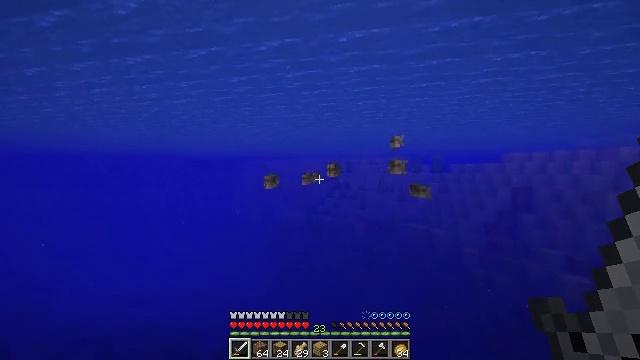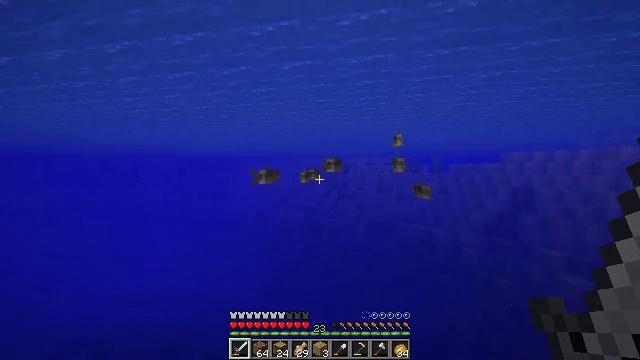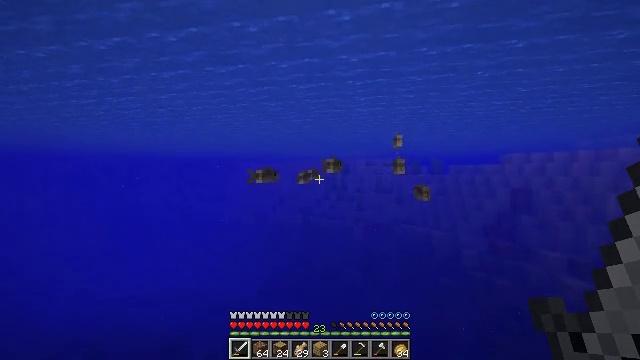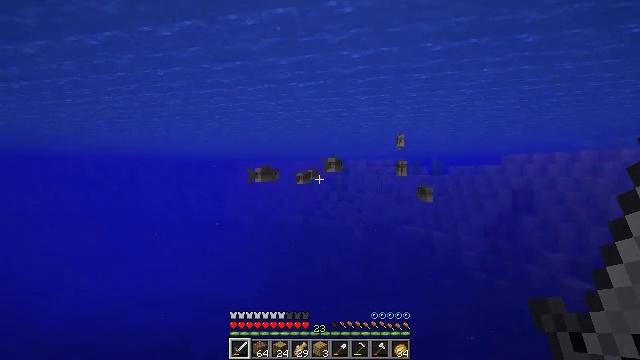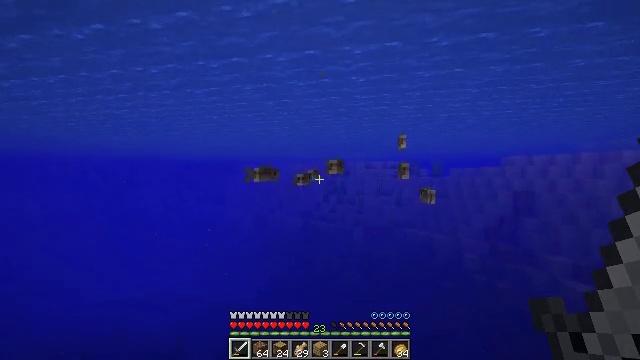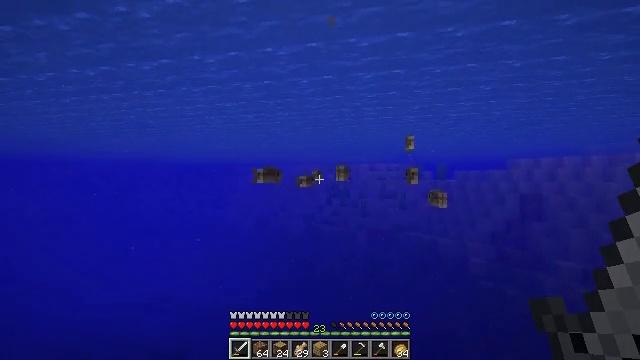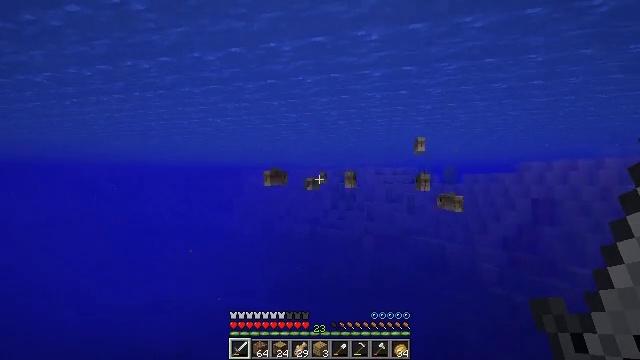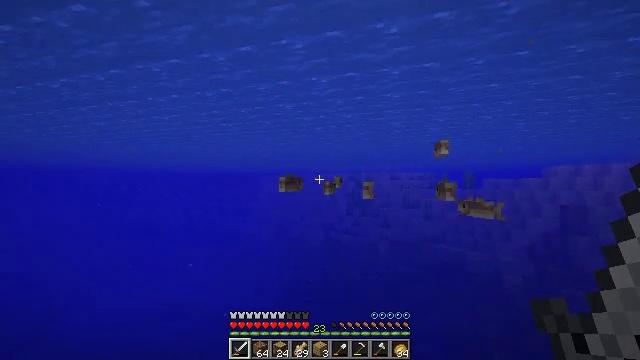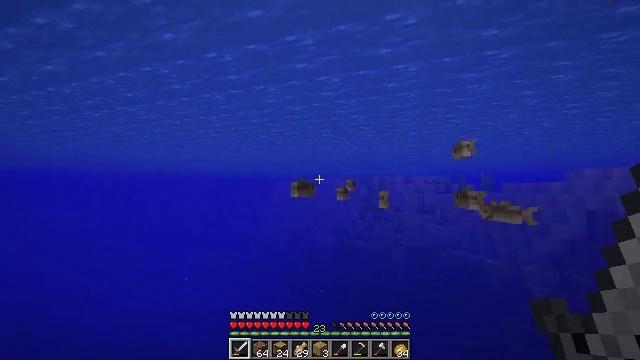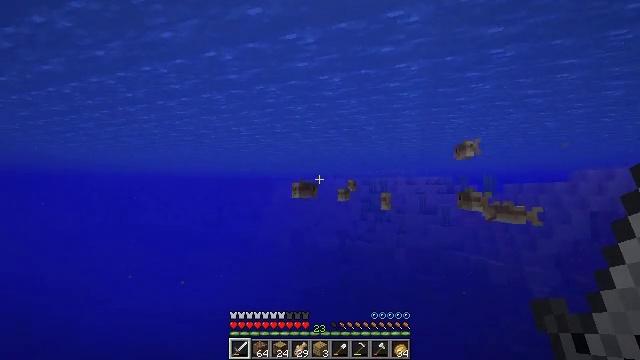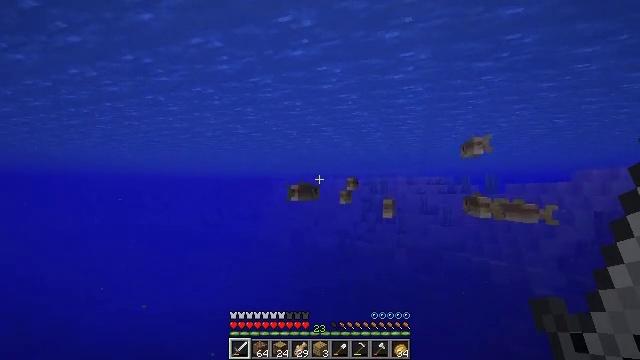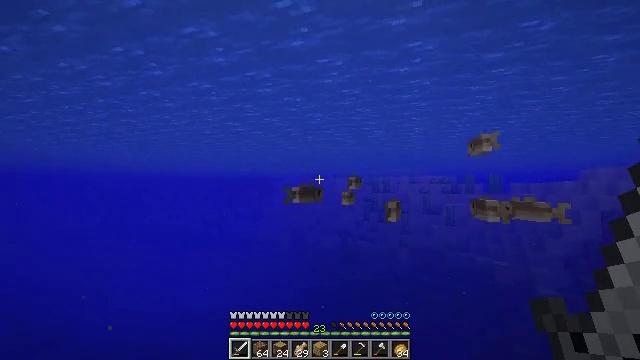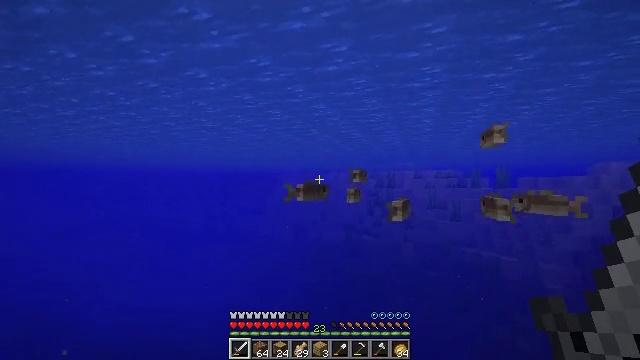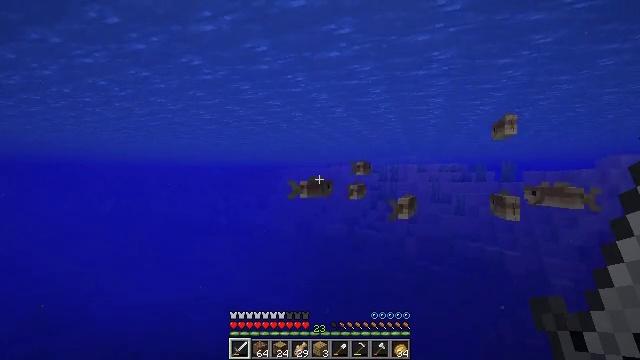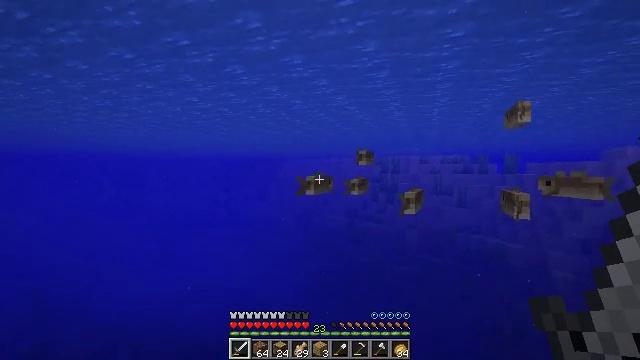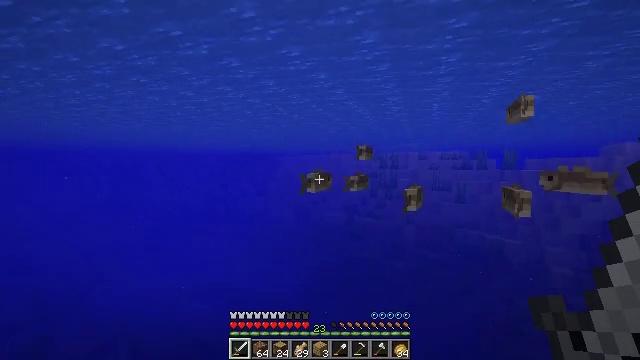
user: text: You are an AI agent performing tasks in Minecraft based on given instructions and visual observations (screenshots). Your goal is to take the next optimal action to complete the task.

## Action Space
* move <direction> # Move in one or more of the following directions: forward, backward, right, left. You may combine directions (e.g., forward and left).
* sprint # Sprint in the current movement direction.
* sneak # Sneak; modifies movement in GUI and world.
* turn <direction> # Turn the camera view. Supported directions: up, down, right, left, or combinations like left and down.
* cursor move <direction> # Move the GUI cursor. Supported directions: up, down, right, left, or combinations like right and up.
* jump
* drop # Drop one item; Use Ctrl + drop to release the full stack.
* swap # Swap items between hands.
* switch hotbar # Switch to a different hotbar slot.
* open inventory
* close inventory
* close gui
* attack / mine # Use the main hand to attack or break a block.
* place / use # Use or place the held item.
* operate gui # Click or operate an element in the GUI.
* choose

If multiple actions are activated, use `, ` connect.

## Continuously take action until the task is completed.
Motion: motion action
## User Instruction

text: Catch and defeat a cod.
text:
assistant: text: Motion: move forward
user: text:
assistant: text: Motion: move forward
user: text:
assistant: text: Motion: move forward
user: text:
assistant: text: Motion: move forward
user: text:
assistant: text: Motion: move forward
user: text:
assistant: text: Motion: move forward, turn left
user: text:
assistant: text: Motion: move forward, turn left and up
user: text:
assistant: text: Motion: move forward, turn left
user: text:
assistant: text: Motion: move forward
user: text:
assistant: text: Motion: move forward
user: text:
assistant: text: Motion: move forward
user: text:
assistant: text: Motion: move forward, turn down
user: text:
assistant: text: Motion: move forward, turn down
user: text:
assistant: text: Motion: move forward, turn down
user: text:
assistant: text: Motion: move forward
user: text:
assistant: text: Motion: move forward
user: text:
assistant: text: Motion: move forward
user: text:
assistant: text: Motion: move forward
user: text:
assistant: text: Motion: move forward
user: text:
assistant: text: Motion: move forward, use / place
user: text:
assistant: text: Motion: move forward, use / place
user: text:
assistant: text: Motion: move forward, use / place
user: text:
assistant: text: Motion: move forward
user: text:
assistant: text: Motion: move forward
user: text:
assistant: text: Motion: move forward
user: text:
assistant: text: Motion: move forward
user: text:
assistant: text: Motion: move forward
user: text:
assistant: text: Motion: move forward
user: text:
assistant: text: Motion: move forward
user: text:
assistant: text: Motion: turn right